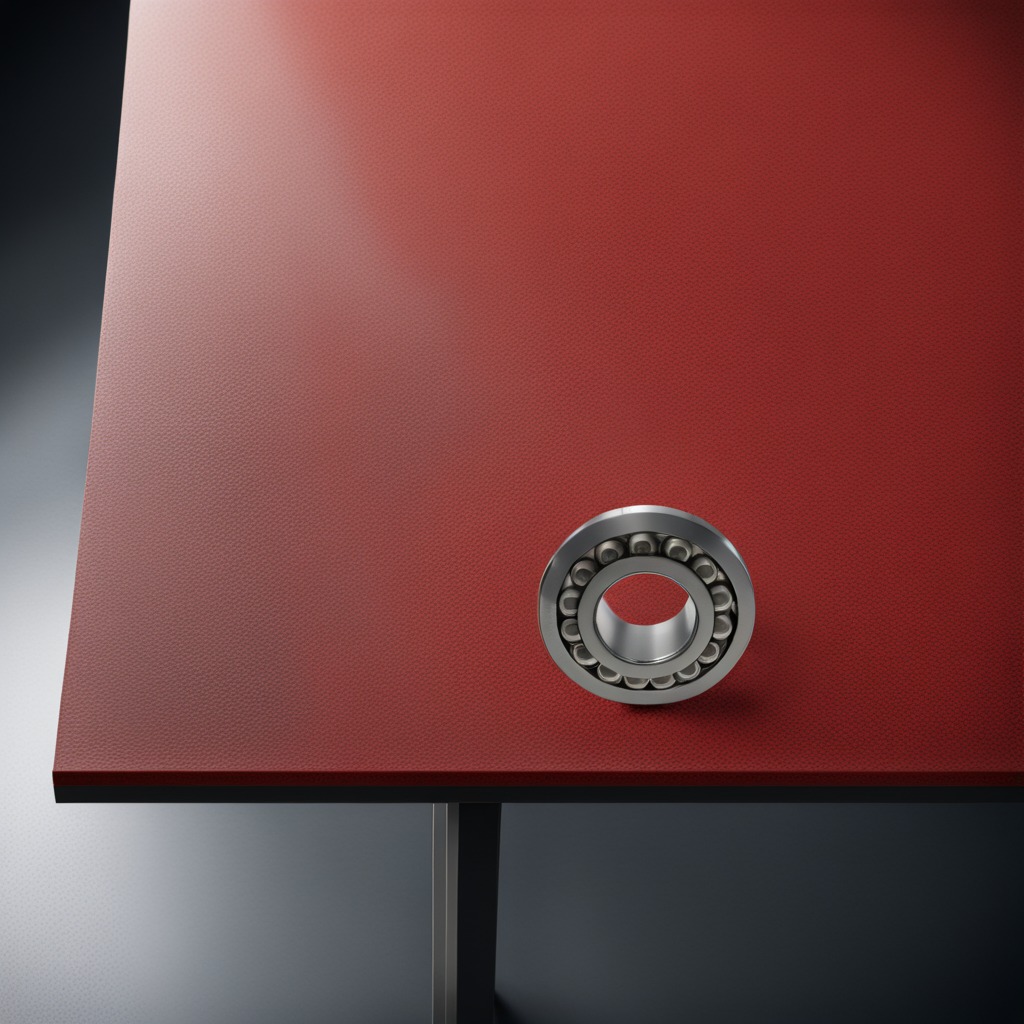
A metal ball bearing lies on a clean granite tabletop covered with a red rubber mat inside a workshop under bright overhead lighting crisp shadows high clarity worn but beneath the mat.